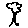
Label: tree